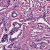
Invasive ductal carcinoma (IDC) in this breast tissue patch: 1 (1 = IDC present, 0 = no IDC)